Current action and preconditions to check: path_clear

Your task: For each precondition in the list above, predict whether it will hold at this action.

Consider the current scene as observed from the mobile robot's camera, and analyze the predicted future states of all dynamic agents (e.g., people, animals, vehicles, or any moving entities) within the NEXT SECOND.

IMPORTANT: Only answer "very likely" if you are absolutely certain—based on strong, clear evidence—that a dynamic agent will violate the precondition in the predicted future state. Do NOT answer "very likely" for unlikely, ambiguous, or low-probability risks.

Ask yourself for each precondition: Is there a high probability, with clear and convincing evidence, that the predicted future states of any dynamic agent will interfere with the predicted future state of the currently executing action within the NEXT SECOND, causing that precondition to fail?

Assess the risk level based on these predictions. Use "likely" or "very likely" if motions create a clear risk of interference.

Use "neutral" or "improbable" if agents are nearby but their predicted paths are clearly diverging or non-conflicting.

Failure Risk Categories: "very improbable", "improbable", "neutral", "likely", "very likely"

Answer Format: Output ONLY the probability_of_failure value from these categories: "very improbable", "improbable", "neutral", "likely", "very likely"

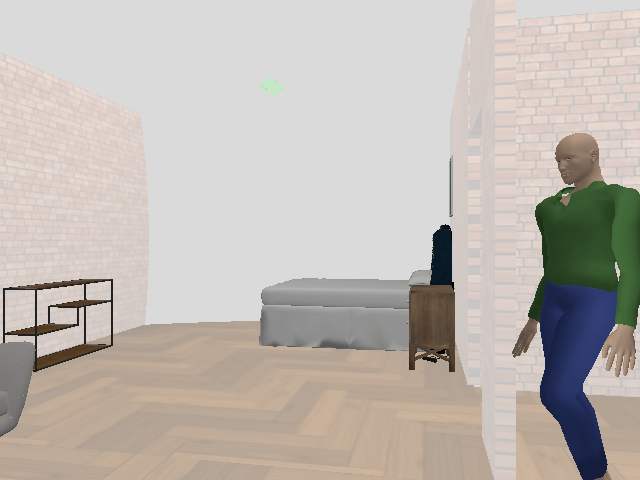

Answer: likely